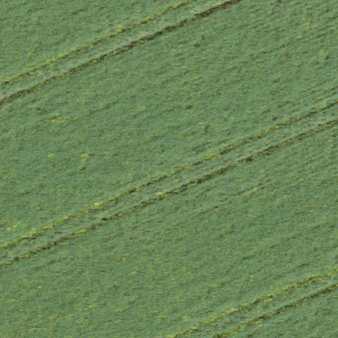
Label: other